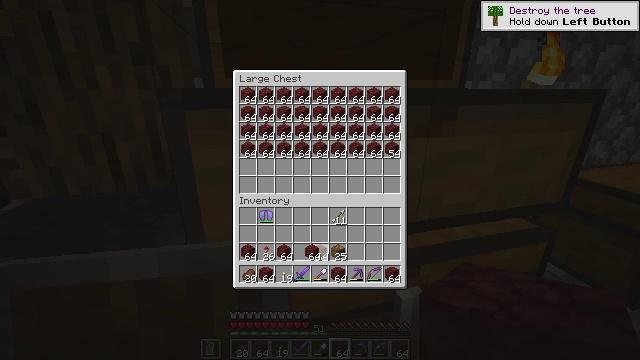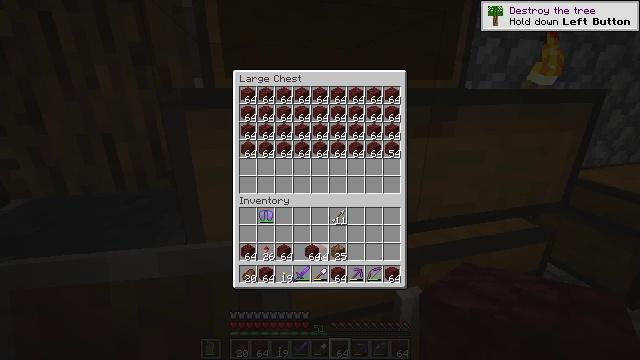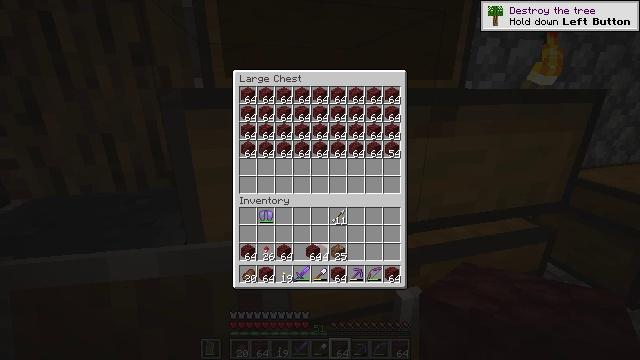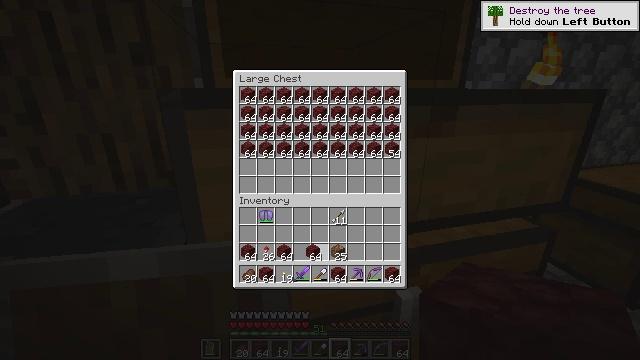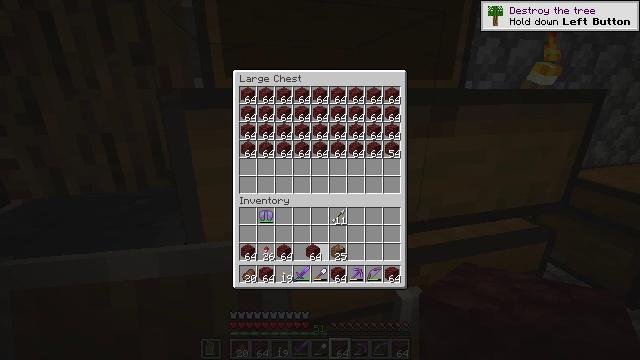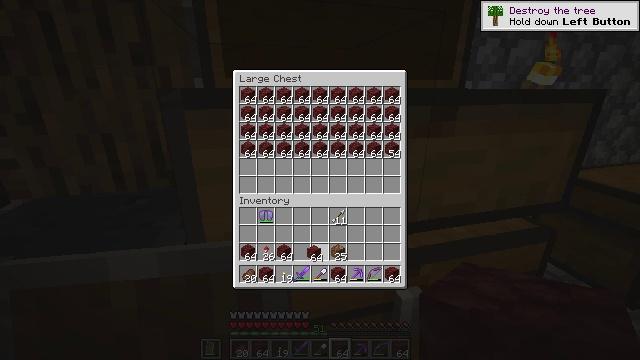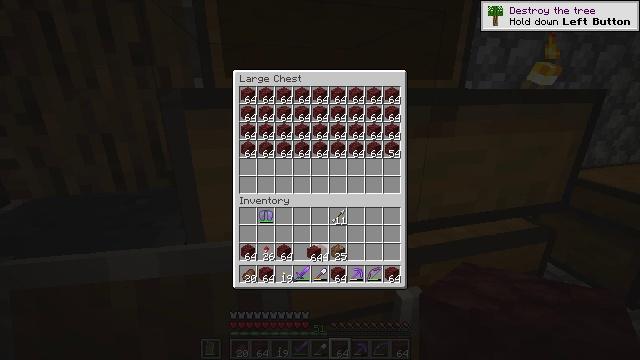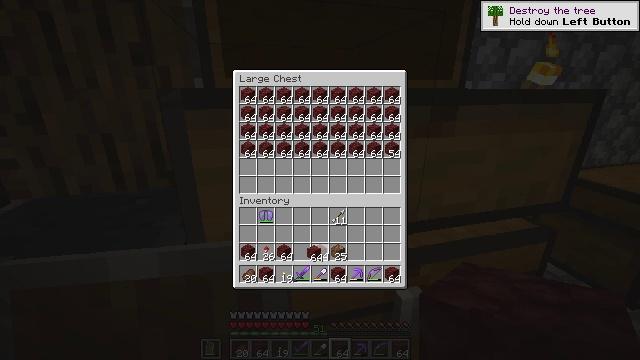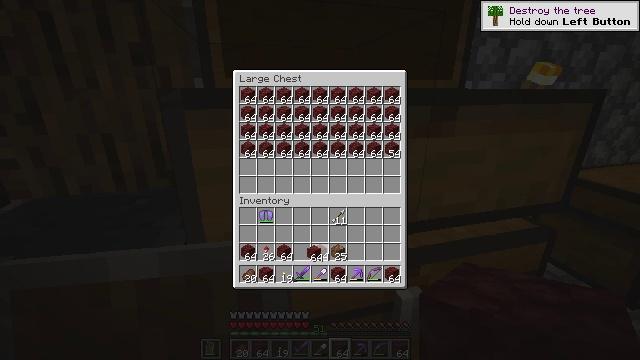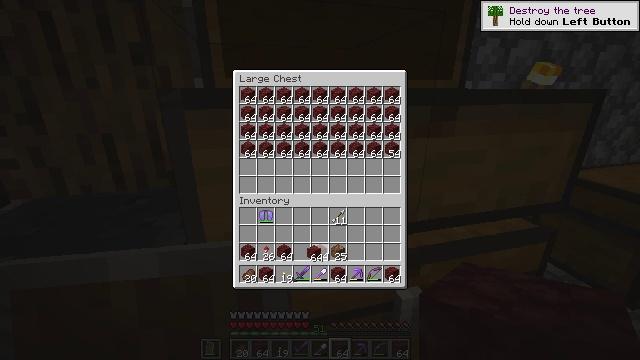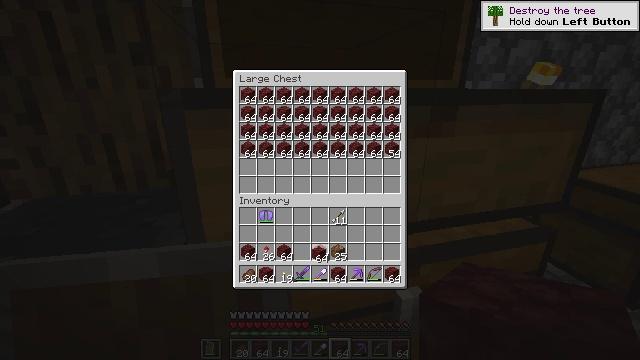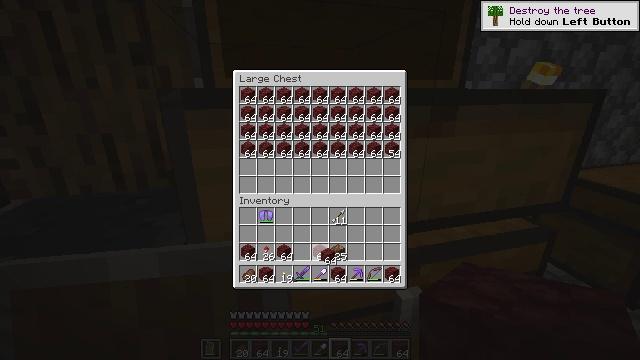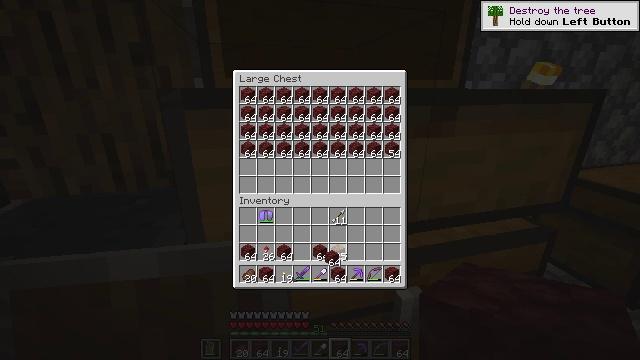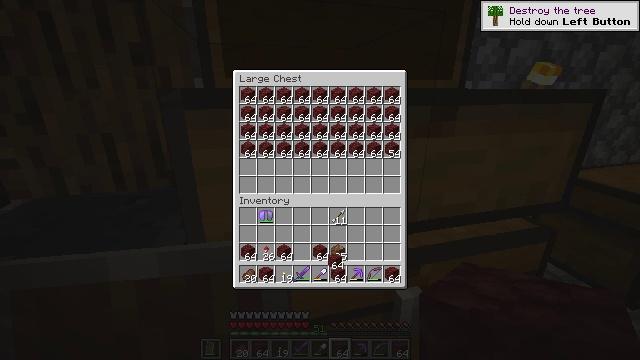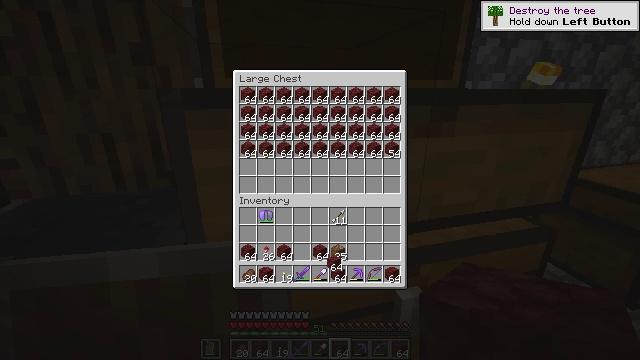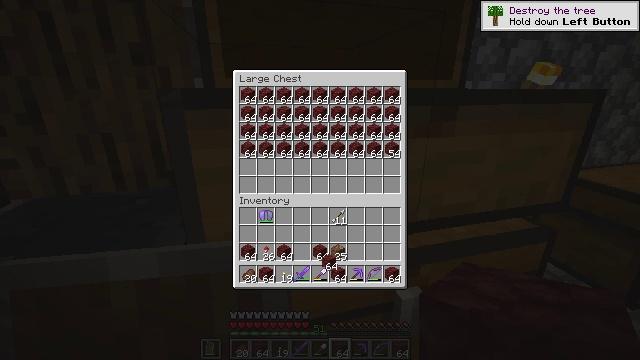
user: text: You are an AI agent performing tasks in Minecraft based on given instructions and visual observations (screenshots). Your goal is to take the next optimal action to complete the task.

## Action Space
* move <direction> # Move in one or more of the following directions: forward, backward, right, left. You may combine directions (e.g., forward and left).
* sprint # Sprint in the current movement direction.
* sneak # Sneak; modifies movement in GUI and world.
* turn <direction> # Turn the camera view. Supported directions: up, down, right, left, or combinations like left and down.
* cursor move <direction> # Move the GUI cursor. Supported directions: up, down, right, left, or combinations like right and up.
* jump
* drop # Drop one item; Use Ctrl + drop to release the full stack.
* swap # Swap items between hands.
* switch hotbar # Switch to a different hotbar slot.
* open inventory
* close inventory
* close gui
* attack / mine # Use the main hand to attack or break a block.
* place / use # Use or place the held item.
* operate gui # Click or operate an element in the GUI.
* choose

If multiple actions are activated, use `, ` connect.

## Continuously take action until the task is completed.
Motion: motion action
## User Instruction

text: Break the shulker box to collect it.
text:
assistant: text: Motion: sprint
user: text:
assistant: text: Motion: sneak, attack / mine
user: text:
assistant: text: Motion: sprint, attack / mine
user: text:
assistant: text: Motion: sneak, attack / mine
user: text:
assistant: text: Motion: sprint, attack / mine
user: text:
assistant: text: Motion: sprint
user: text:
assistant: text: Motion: sprint
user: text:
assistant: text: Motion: sneak
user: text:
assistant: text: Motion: sneak
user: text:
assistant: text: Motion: sprint
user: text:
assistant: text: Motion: sneak, turn right
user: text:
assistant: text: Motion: sprint
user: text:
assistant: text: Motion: sneak
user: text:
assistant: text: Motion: sneak
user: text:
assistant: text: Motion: sneak
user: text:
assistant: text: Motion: sprint, turn left and up
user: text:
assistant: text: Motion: sneak
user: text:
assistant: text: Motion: sneak, attack / mine
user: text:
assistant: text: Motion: sprint, attack / mine
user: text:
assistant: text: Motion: sprint
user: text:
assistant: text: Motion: sprint, attack / mine
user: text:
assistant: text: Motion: sneak, attack / mine
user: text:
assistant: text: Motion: sneak
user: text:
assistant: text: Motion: sprint
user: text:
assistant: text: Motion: sneak
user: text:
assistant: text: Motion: sprint
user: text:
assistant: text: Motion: sneak
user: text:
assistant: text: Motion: sprint
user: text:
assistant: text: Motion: sprint
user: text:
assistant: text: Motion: sprint